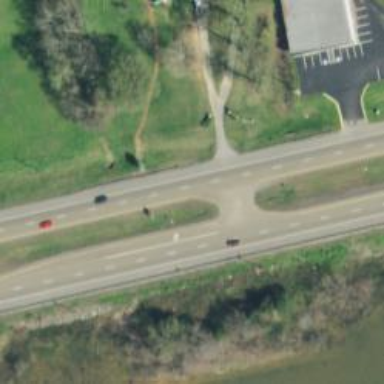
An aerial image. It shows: Trunk link highway.